Question: I'm having a problem with sockets in python.
I have a a TCP server and client that send each other data in a 'while 1' loop.
It packages up 2 shorts in the struct module ('struct.pack("hh", mousex, mousey)'). But sometimes when 'recv'ing the data on the other computer, it seems like 2 messages have been glued together. Is this nagle's algorithm?

What exactly is going on here? Thanks in advance.
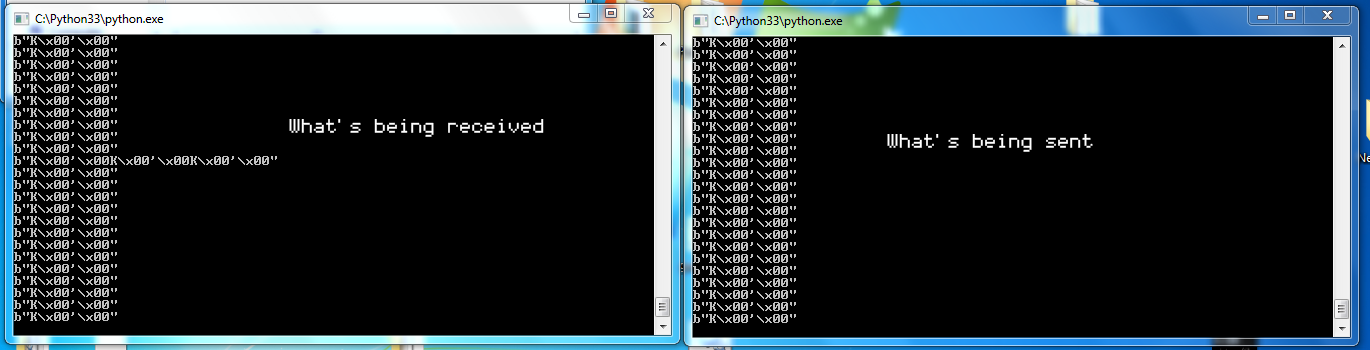
Answer: I agree with other posters, that "TCP just does that". TCP guarantees that your bytes arrive in the right order, but makes no guarantees about the sizes of the chunks they arrive in. I would add that TCP is also allowed to split a single send into multiple recv's, or even for example to split aabb, ccdd into aab, bcc, dd.
I put together this module for dealing with the relevant issues in python:
<URL>
It's under an opensource license and is owned by UCI. It's been tested on CPython 2.x, CPython 3.x, Pypy and Jython.
HTH